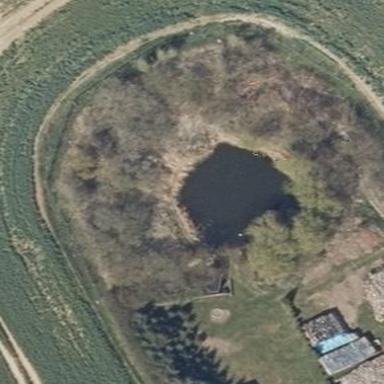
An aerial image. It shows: Pond with natural water.